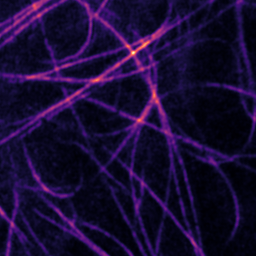
Label: Super-resolution Microtubules image